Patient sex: M
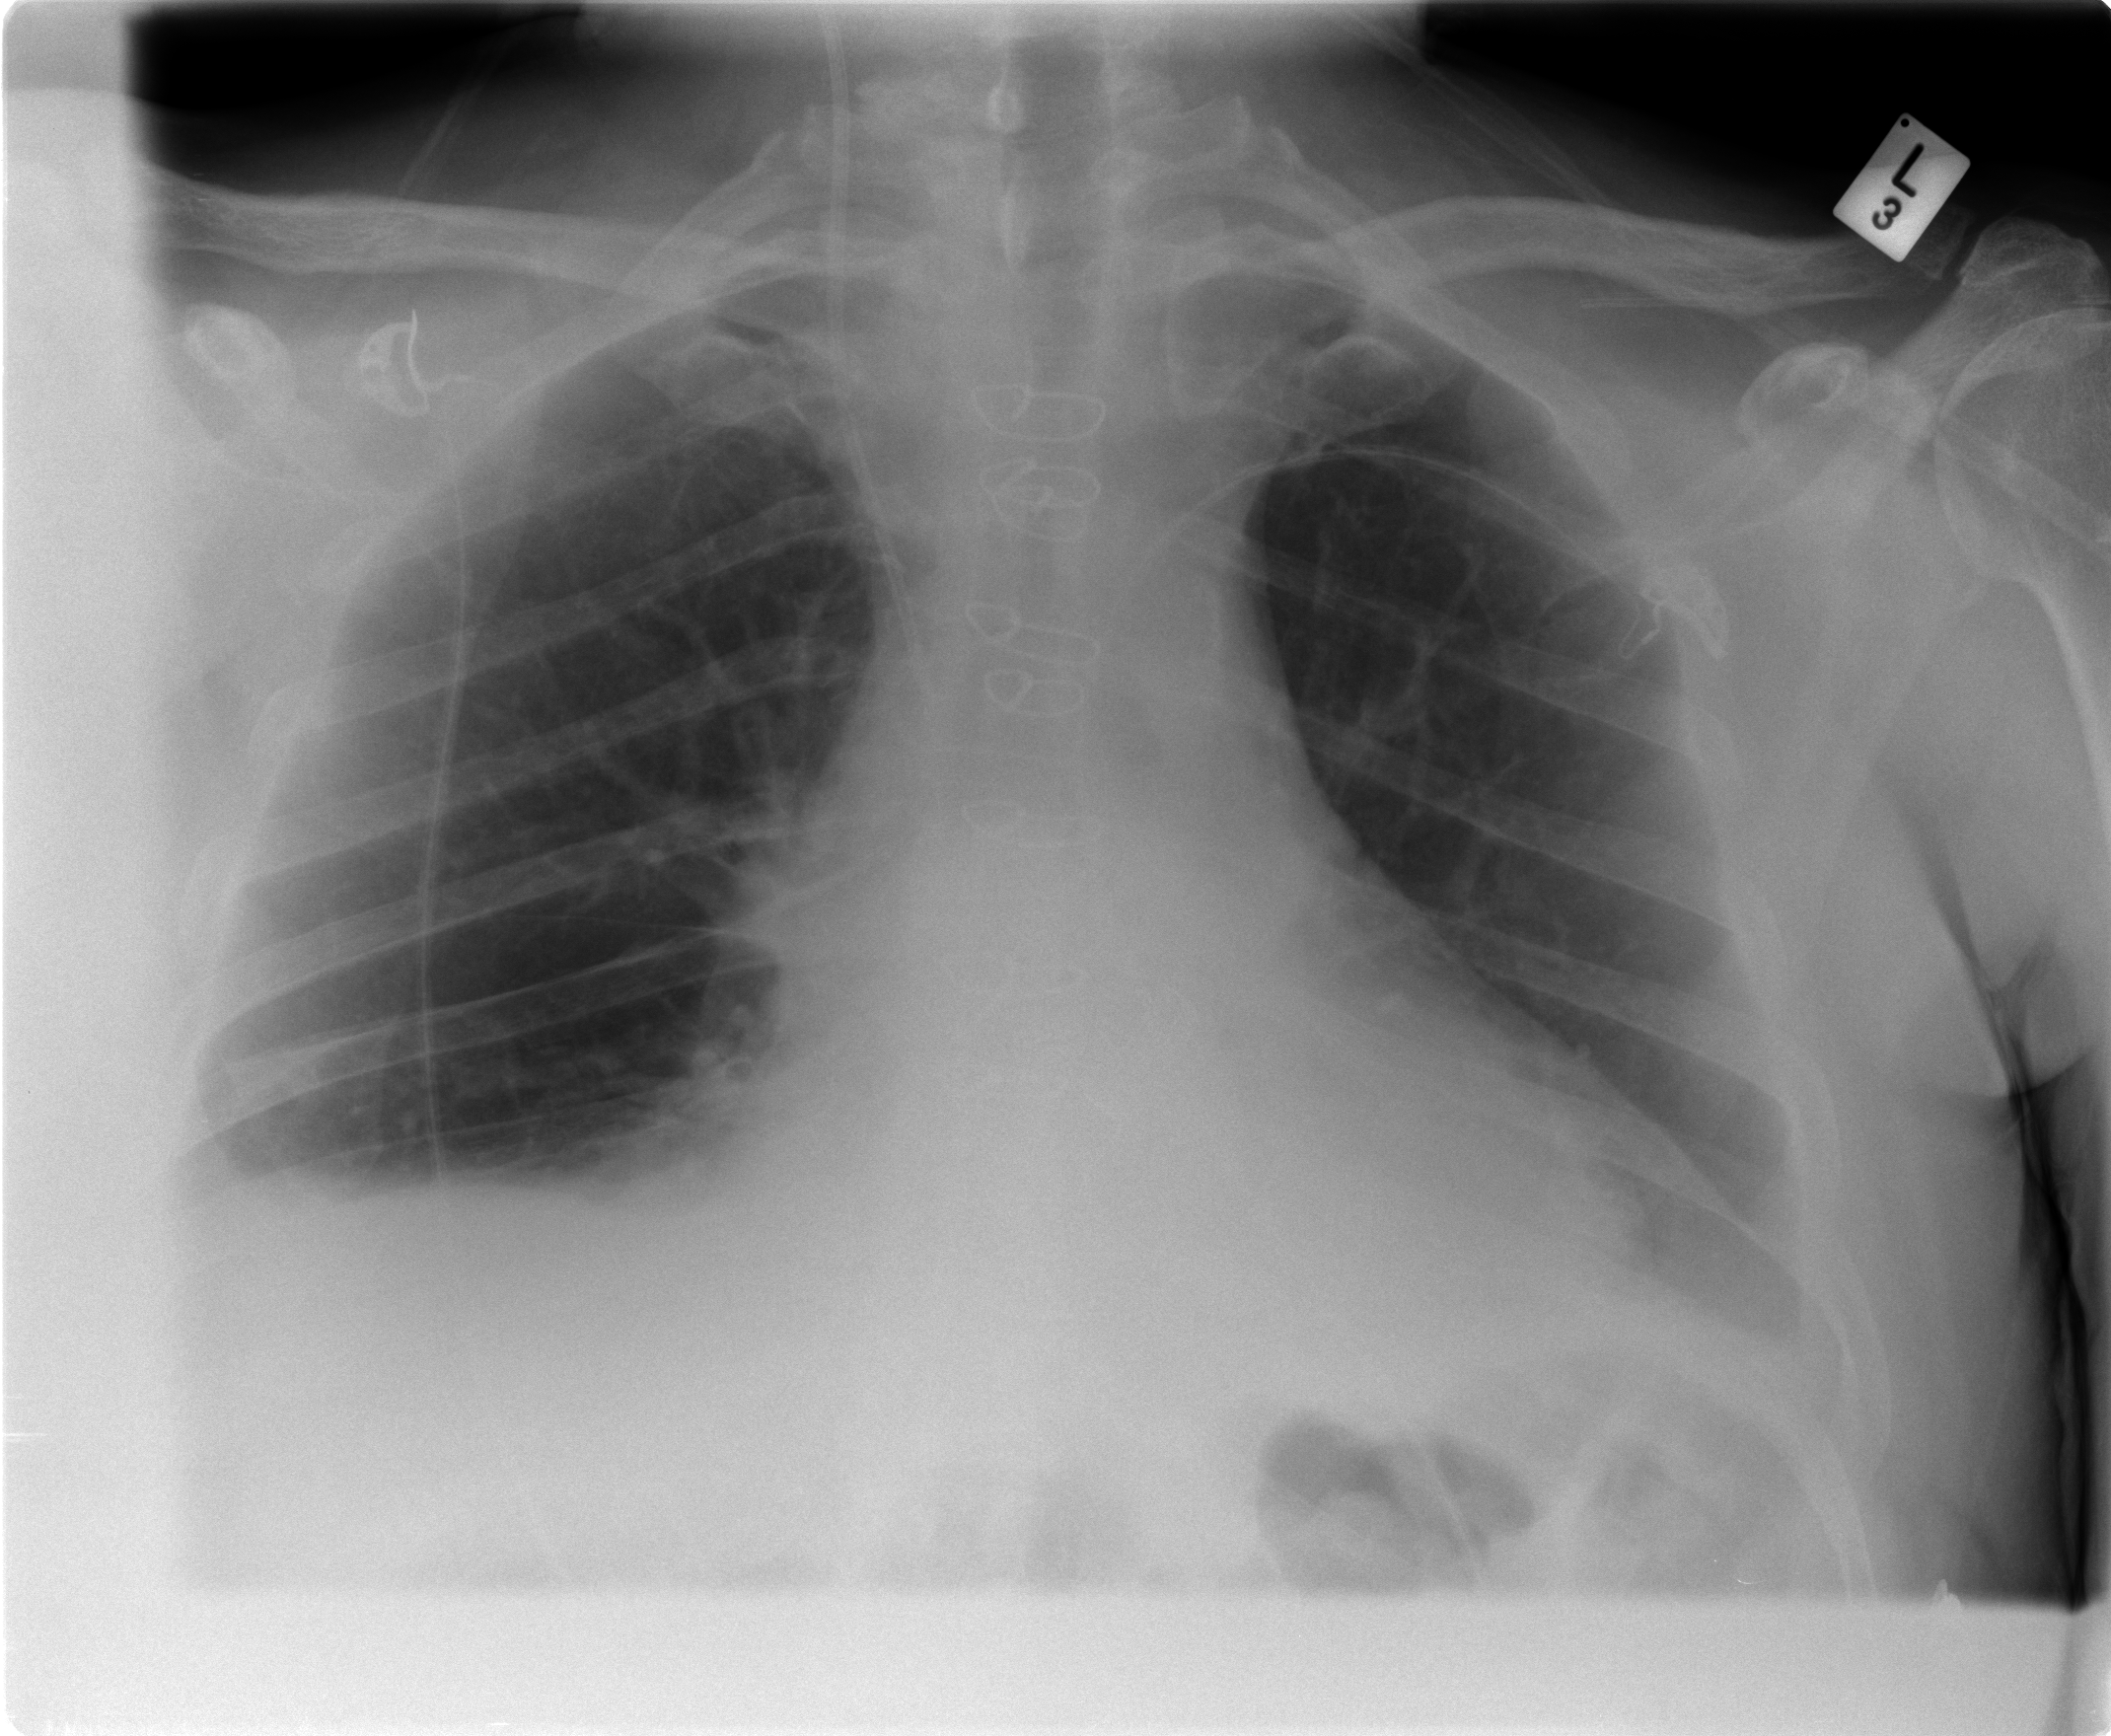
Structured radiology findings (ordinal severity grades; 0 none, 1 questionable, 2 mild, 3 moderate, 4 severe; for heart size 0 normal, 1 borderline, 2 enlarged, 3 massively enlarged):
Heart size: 2
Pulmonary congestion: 0
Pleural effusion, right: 2
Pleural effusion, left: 2
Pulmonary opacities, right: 0
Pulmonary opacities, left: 0
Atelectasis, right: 2
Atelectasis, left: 2